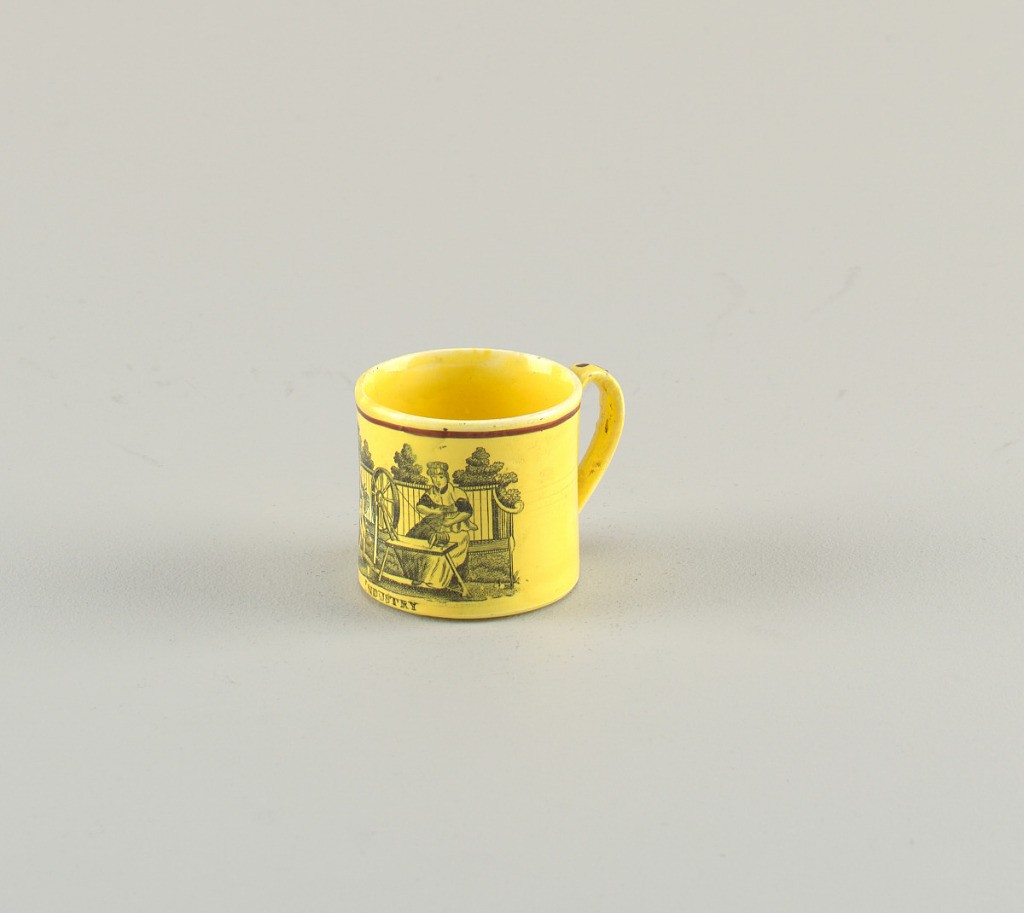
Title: Mug
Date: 18th–mid-19th century
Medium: Black transfer
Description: "Industry"